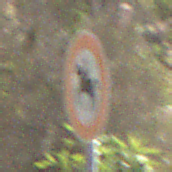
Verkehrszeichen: VerbotReiter
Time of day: MorningAfternoon
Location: Outdoor (RoadRail)
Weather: PartlyCloudy
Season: NotSpecified
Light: Natural